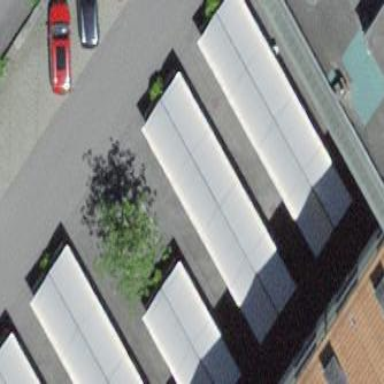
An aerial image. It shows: Bicycle parking area.